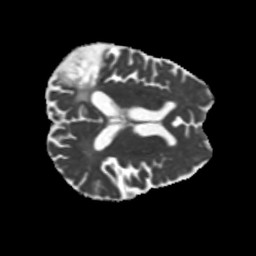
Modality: MD
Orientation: axial
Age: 68
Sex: male
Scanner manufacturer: siemens
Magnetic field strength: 3 T
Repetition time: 5.25 s
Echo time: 0.08 s